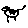
Label: cat